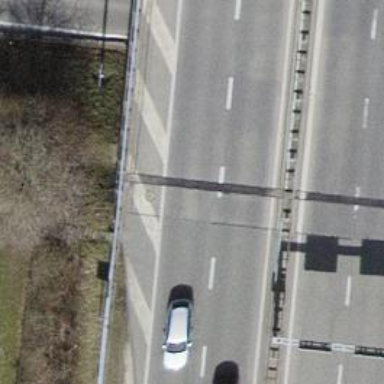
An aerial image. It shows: Bridge on motorway link.